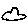
Label: cloud